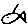
Label: fish